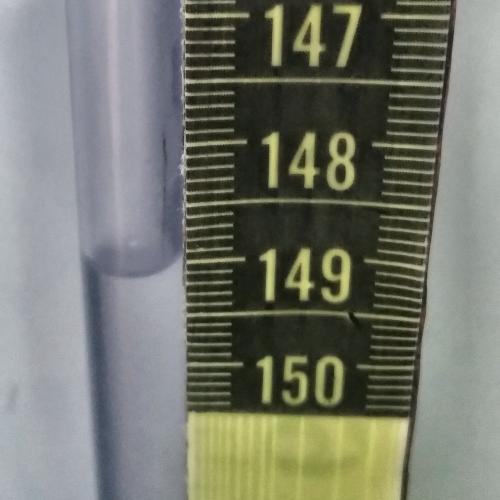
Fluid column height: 149.0 cm